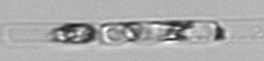
Label: Guinardia_delicatula_TAG_internal_parasite